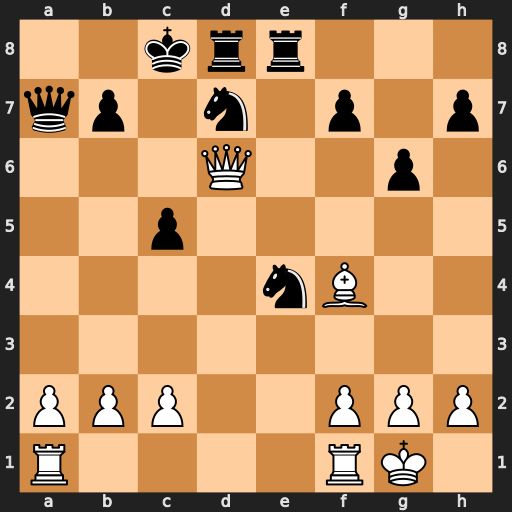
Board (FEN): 2krr3/qp1n1p1p/3Q2p1/2p5/4nB2/8/PPP2PPP/R4RK1
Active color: w
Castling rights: -
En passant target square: -
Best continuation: Qc7#